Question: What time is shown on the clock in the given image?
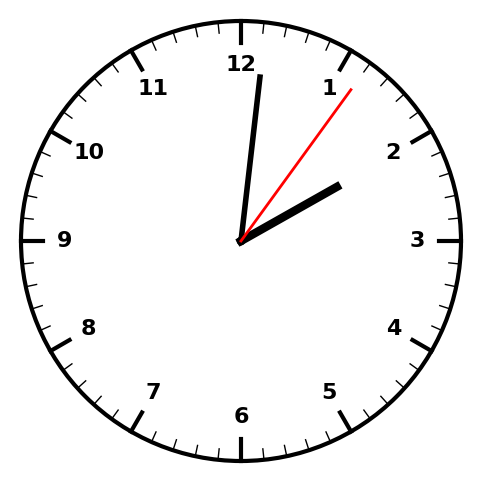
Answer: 02:01:06